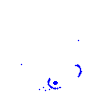
Particle: kaon